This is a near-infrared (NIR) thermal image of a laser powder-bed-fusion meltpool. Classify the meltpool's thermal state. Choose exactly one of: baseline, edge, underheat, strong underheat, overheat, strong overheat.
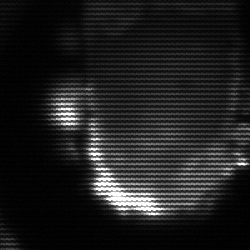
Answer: baseline